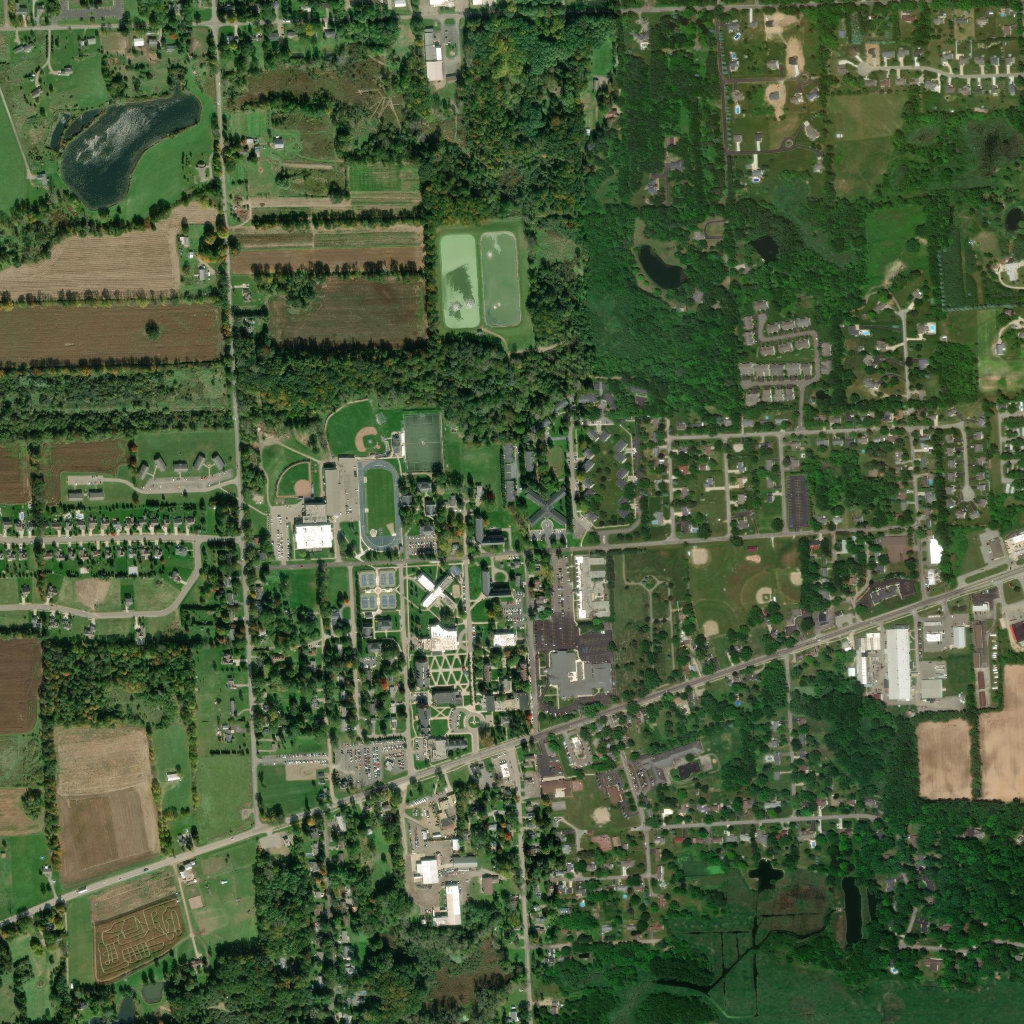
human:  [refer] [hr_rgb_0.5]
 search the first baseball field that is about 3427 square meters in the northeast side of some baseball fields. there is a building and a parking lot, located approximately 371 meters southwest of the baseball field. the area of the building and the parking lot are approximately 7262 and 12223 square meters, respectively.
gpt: <box>[[75, 55, 78, 58, 0]]</box>